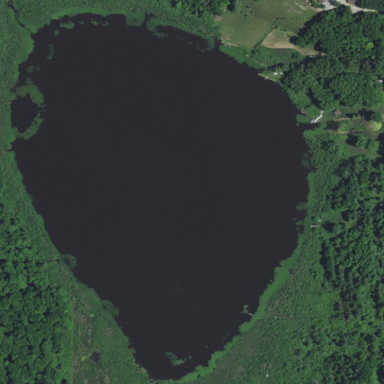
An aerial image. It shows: Serene lake.